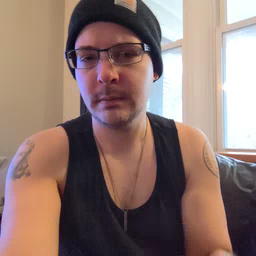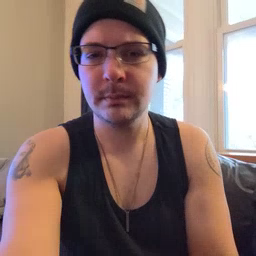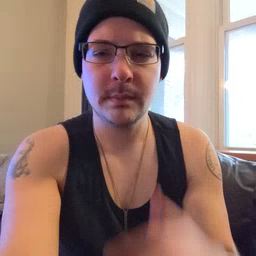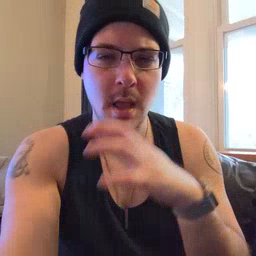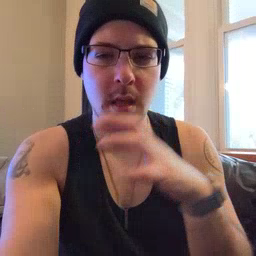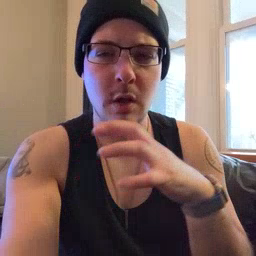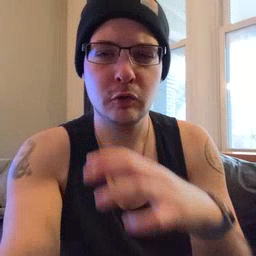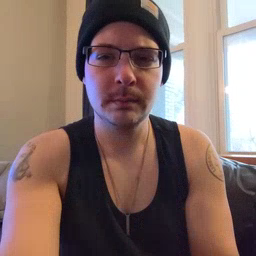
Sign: alligator